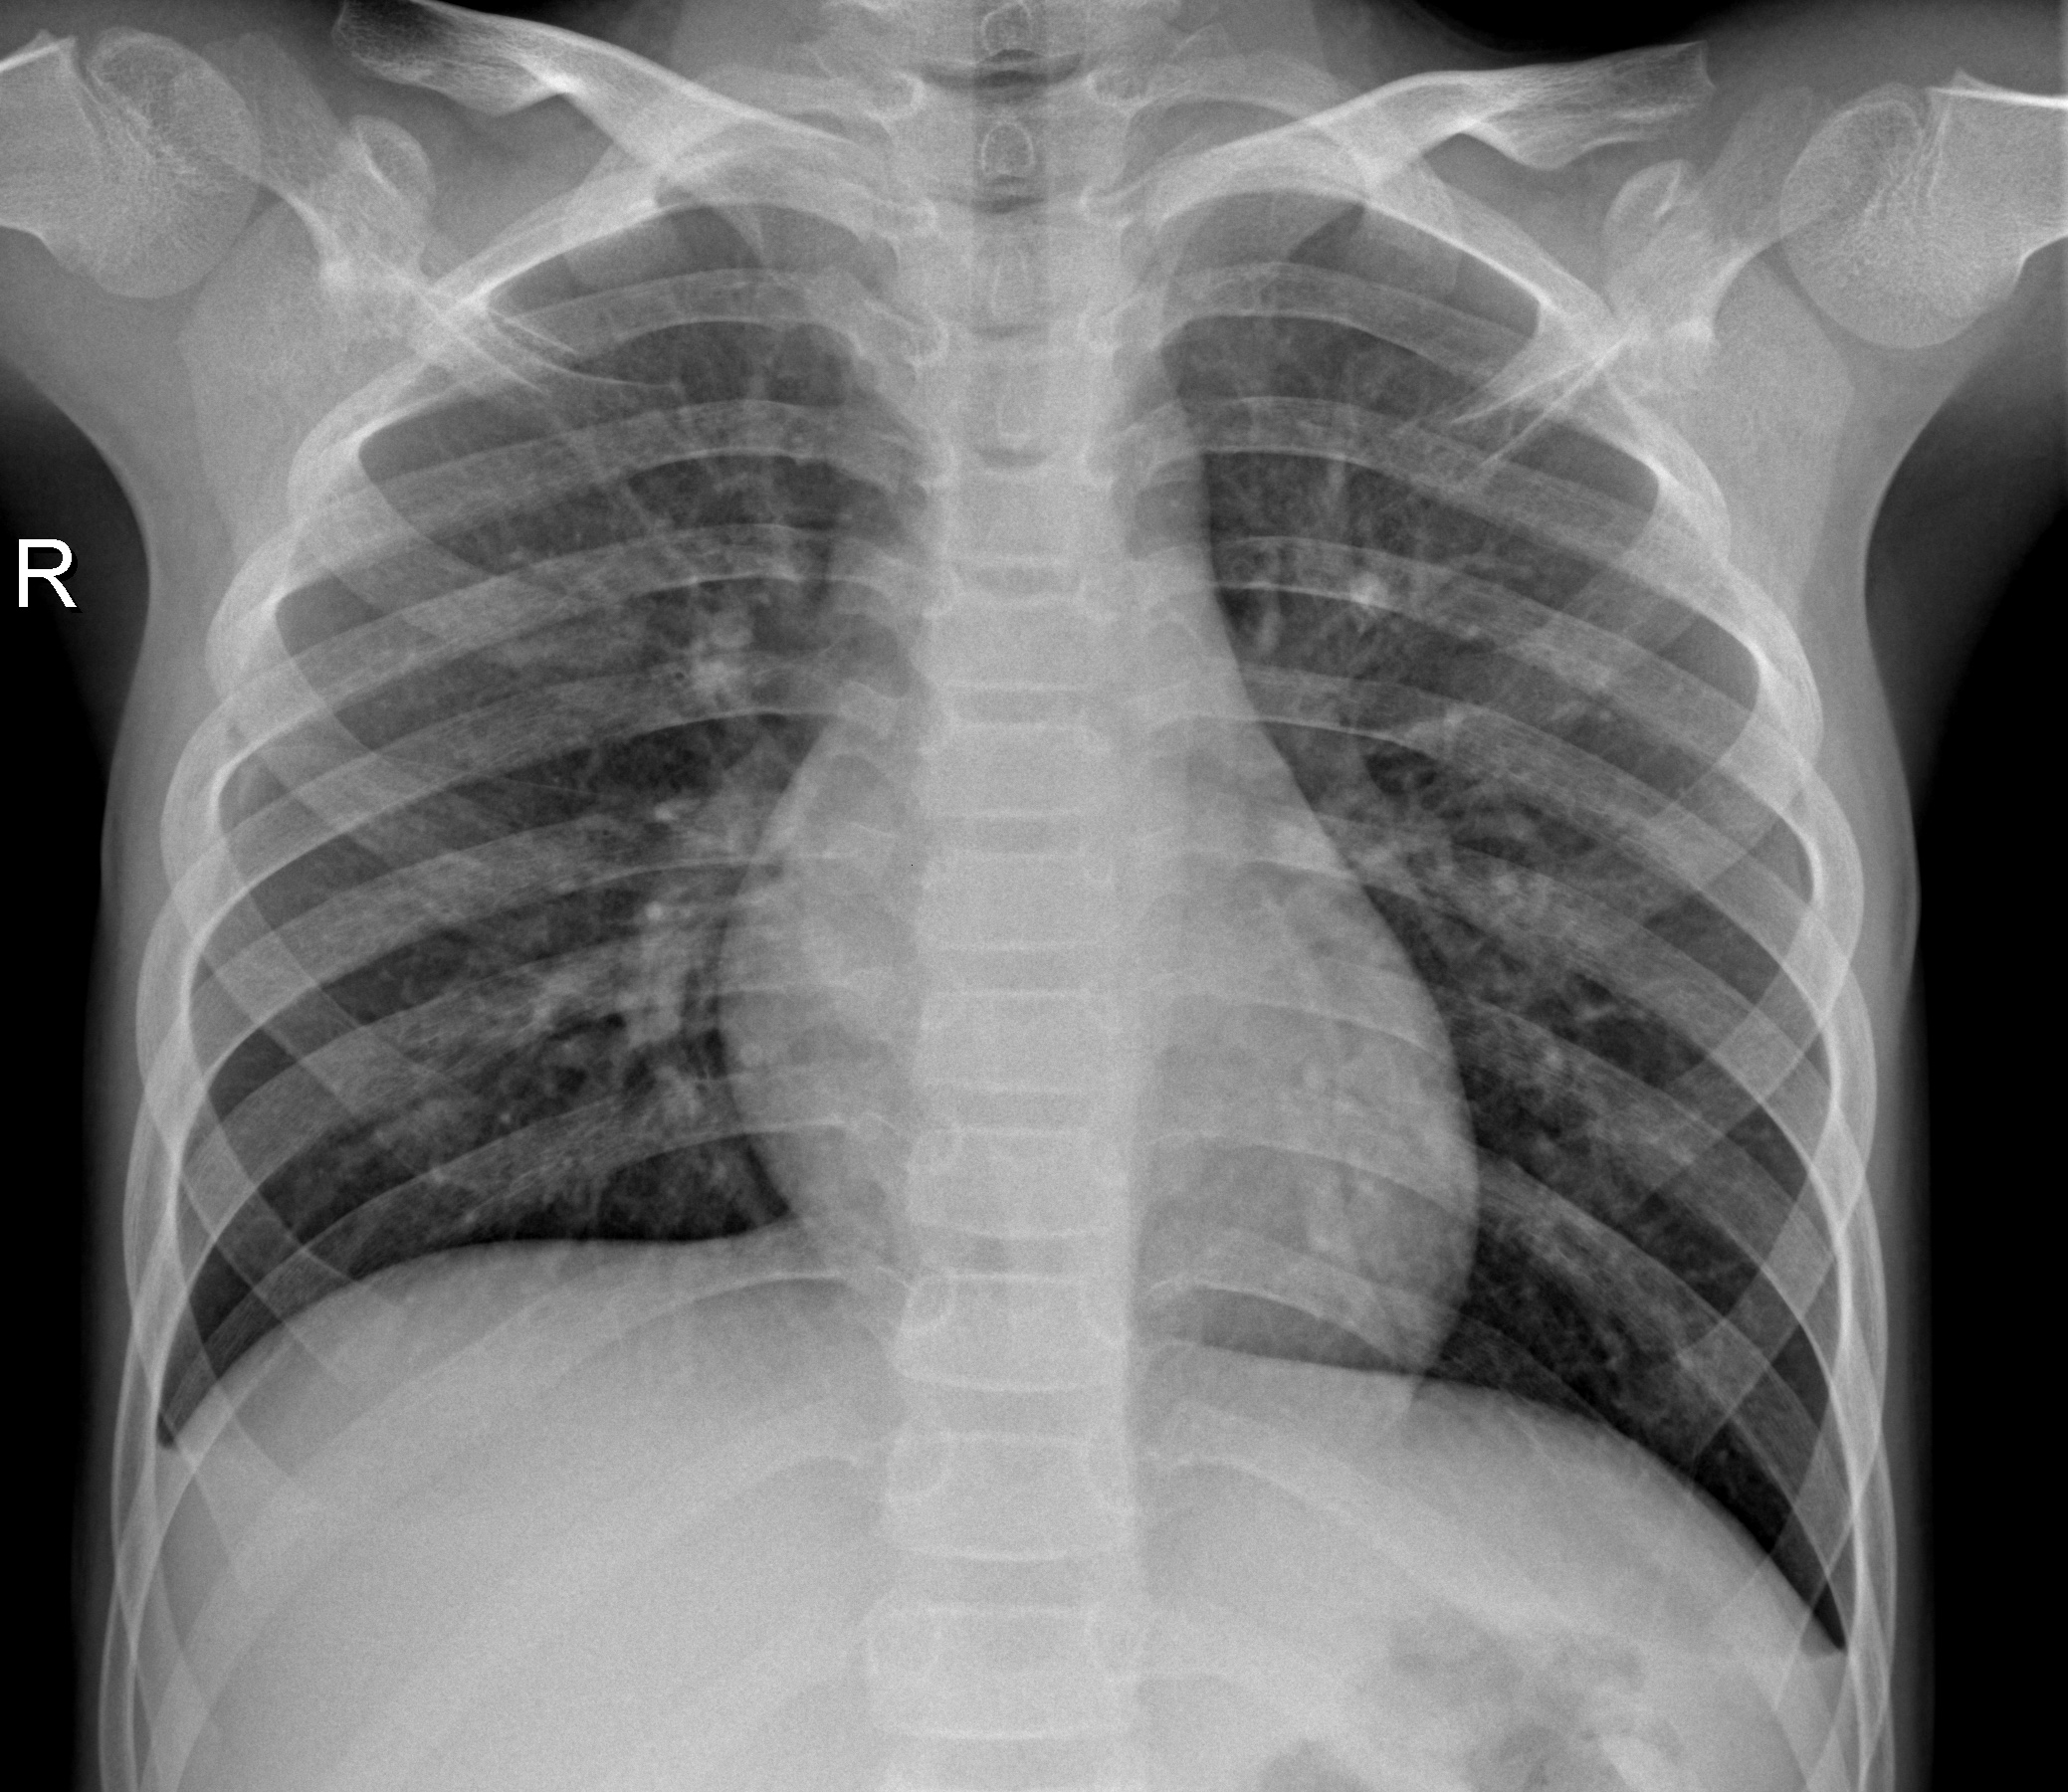
Diagnosis: NORMAL